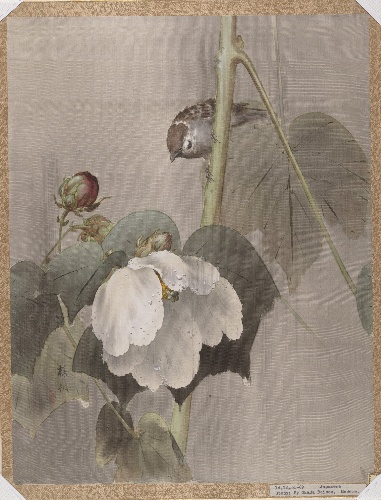
Artist: Okada Baison
Artist bio: Japanese, 1864–1913
Date: ca. 1891–92
Object type: Album leaf
Classification: Paintings
Medium: Album leaf; ink and color on silk
Culture: Japan
Period: Meiji period (1868–1912)
Dimensions: 14 3/4 x 11 1/2 in. (37.5 x 29.2 cm)
Department: Asian Art
Credit line: Charles Stewart Smith Collection, Gift of Mrs. Charles Stewart Smith, Charles Stewart Smith Jr., and Howard Caswell Smith, in memory of Charles Stewart Smith, 1914
Accession year: 1914
Repository: Metropolitan Museum of Art, New York, NY
Tags: Birds|Roses